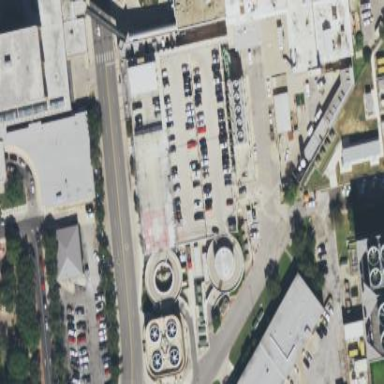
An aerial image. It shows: Multi-storey concrete parking building.